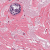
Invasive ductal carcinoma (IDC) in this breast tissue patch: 0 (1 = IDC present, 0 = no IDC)